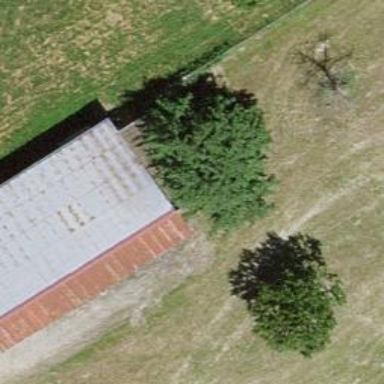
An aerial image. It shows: Barn.